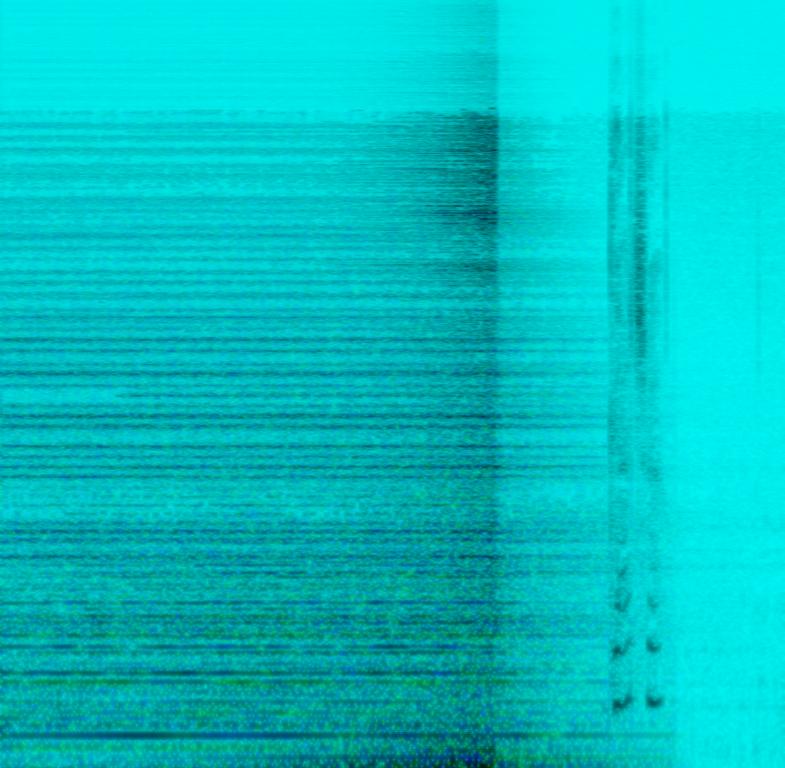
The low quality recording features suspenseful strings chords layered with a reversed crash riser, after which there is a flat female vocal talking. It sounds suspenseful and intense.